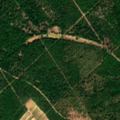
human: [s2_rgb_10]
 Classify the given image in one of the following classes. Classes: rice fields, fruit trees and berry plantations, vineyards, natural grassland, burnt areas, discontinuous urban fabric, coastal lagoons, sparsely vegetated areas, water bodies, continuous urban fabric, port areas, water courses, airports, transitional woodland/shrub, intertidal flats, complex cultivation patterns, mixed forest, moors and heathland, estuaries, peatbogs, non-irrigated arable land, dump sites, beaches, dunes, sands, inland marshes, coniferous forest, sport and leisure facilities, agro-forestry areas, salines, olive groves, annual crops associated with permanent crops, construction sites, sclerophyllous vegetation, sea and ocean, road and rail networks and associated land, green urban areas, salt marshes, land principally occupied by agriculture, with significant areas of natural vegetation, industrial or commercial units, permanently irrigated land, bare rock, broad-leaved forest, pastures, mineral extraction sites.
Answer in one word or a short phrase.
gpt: vineyards, broad-leaved forest